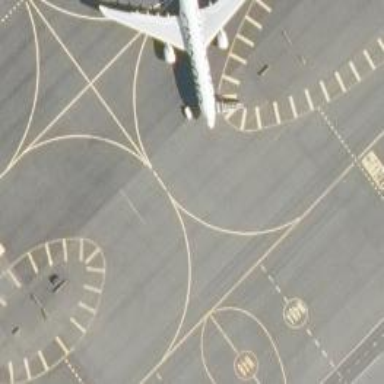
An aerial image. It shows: View of taxiway at the airport.